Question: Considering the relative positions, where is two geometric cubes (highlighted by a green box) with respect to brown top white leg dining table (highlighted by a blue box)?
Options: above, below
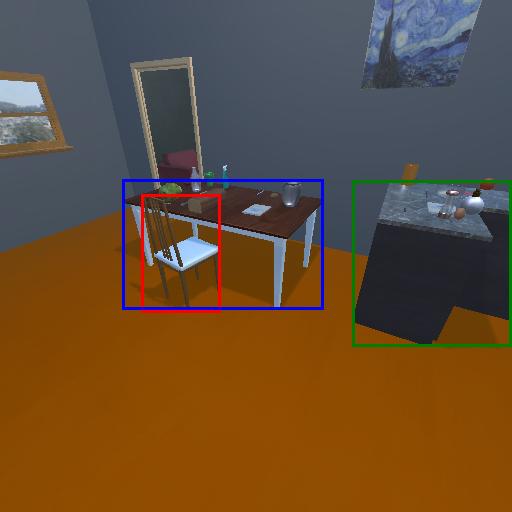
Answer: above